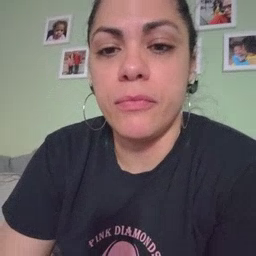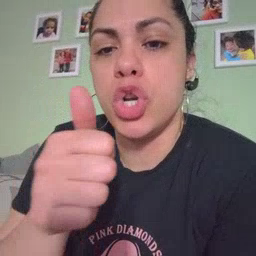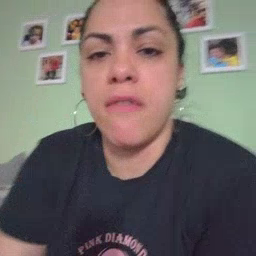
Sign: yourself